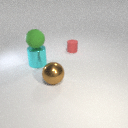
large green rubber sphere above large cyan metal cylinder